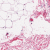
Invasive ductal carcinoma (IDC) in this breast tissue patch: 0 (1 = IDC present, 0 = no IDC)